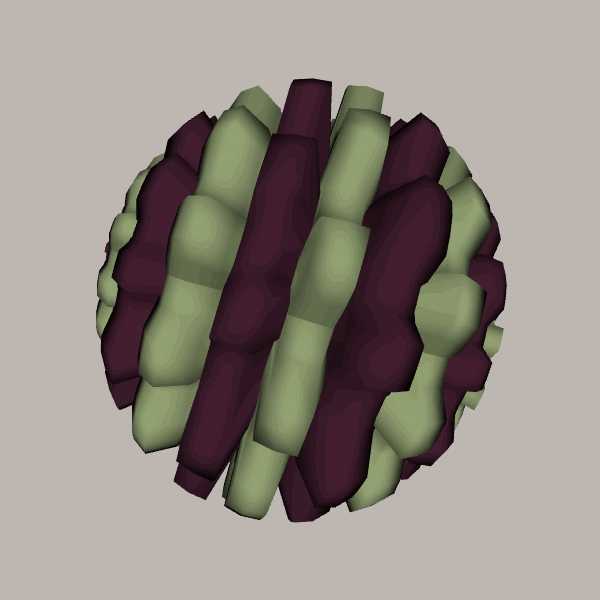
Background: light